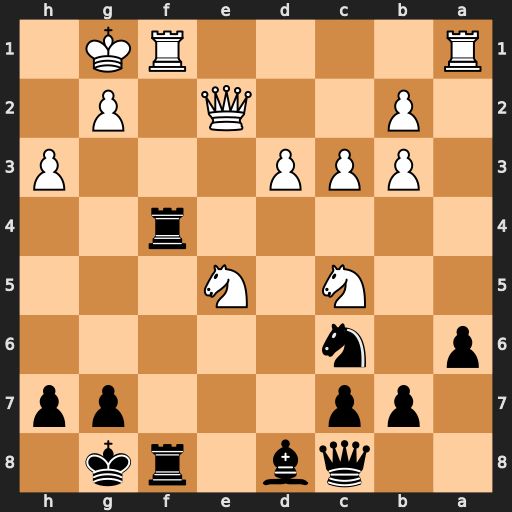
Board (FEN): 2qb1rk1/1pp3pp/p1n5/2N1N3/5r2/1PPP3P/1P2Q1P1/R4RK1
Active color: b
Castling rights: -
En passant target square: -
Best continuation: Rxf1+ Rxf1 Rxf1+ Kxf1 Qf5+ Qf3 Qxe5